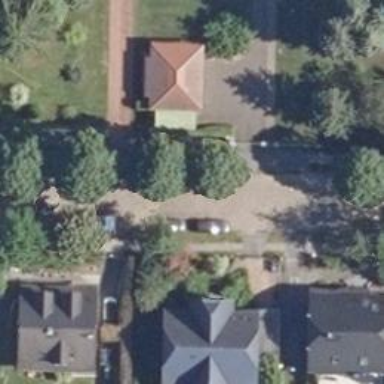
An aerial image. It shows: Residential road with sidewalks on both sides.